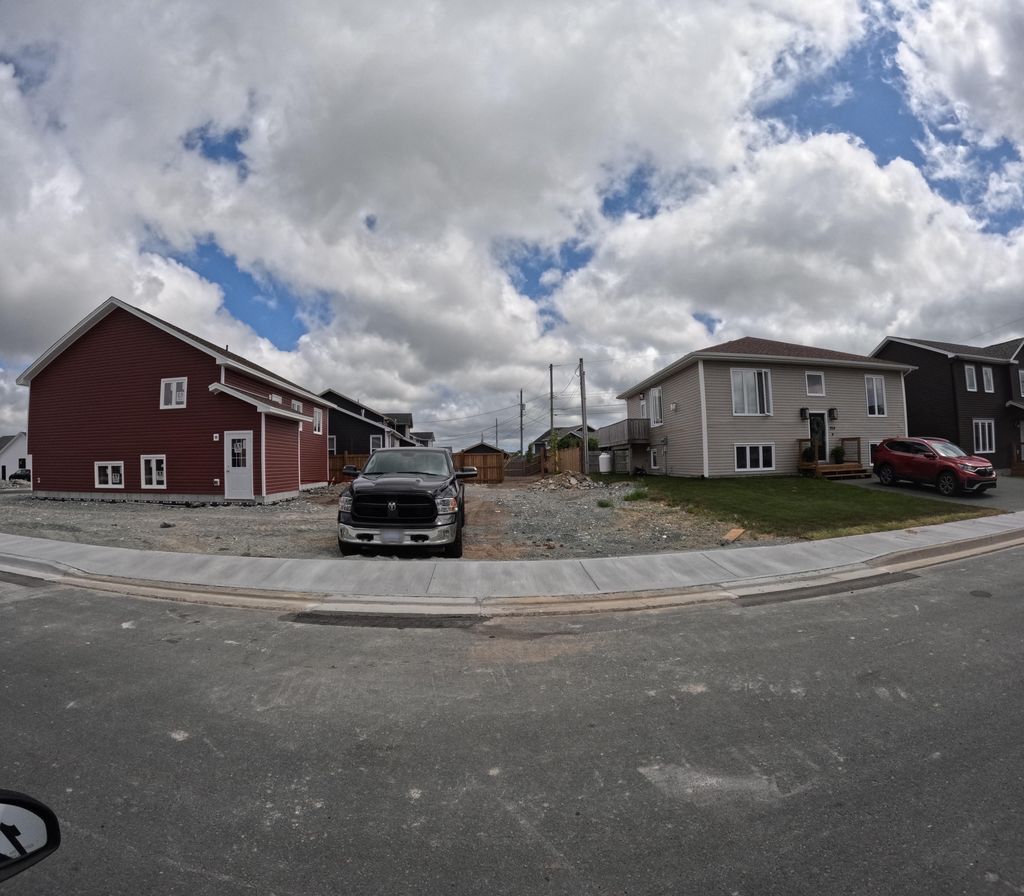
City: st_johns